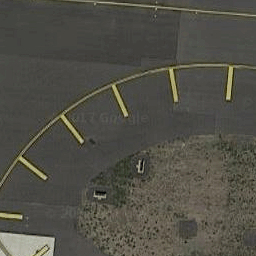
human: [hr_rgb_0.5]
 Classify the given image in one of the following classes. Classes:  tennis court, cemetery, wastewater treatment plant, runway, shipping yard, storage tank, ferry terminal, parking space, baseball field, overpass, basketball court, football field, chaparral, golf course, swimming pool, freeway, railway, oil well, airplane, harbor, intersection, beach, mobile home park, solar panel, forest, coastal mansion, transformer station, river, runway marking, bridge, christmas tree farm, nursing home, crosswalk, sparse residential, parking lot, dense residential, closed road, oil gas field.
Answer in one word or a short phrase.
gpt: runway marking